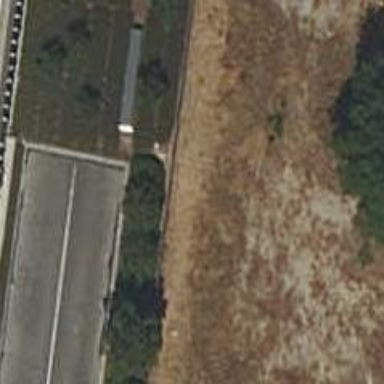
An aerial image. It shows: Retaining wall.